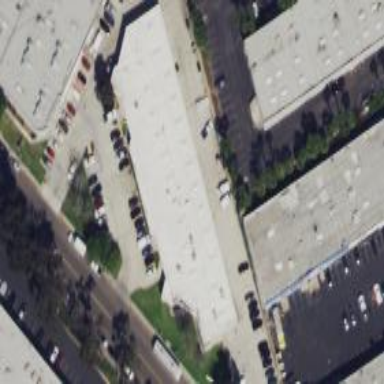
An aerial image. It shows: Industrial building.